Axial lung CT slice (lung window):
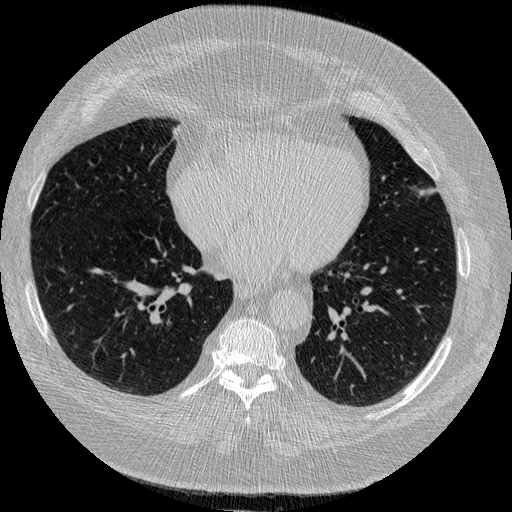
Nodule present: no